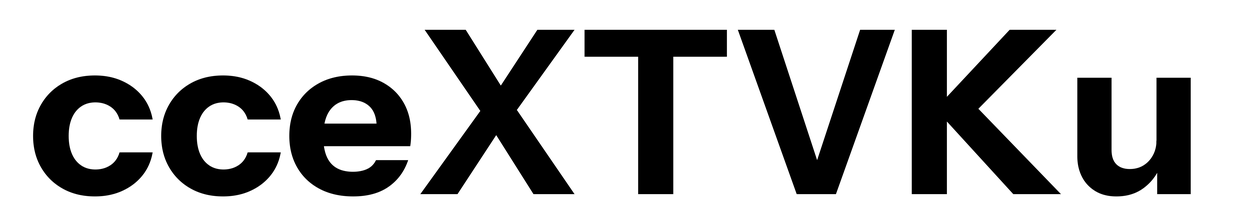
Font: InstrumentSans_Bold